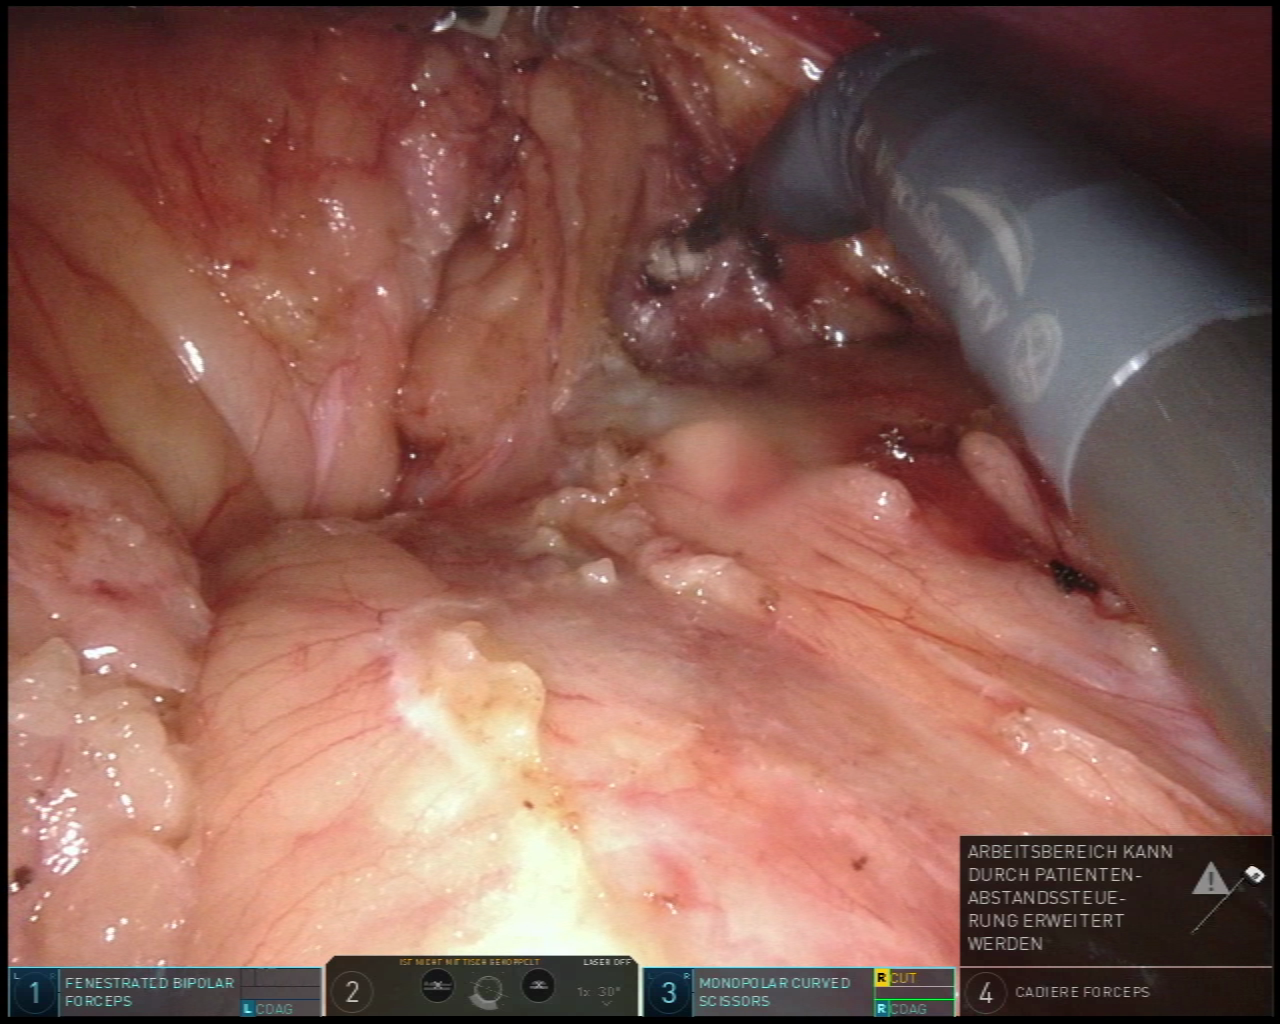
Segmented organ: abdominal_wall
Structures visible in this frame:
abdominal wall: yes
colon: yes
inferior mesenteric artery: no
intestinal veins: no
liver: no
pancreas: no
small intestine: no
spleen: no
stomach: no
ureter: no
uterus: no
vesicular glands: no